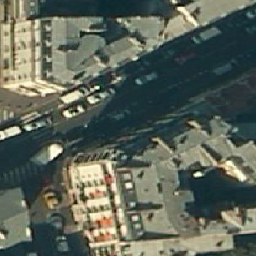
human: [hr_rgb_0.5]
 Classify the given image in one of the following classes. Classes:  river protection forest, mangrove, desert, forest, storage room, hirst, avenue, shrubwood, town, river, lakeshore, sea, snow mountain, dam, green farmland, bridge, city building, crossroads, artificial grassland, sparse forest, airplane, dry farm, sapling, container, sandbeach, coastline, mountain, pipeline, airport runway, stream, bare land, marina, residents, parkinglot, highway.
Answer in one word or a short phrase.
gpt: city building